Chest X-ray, PA view. Patient: 85 years old, sex F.
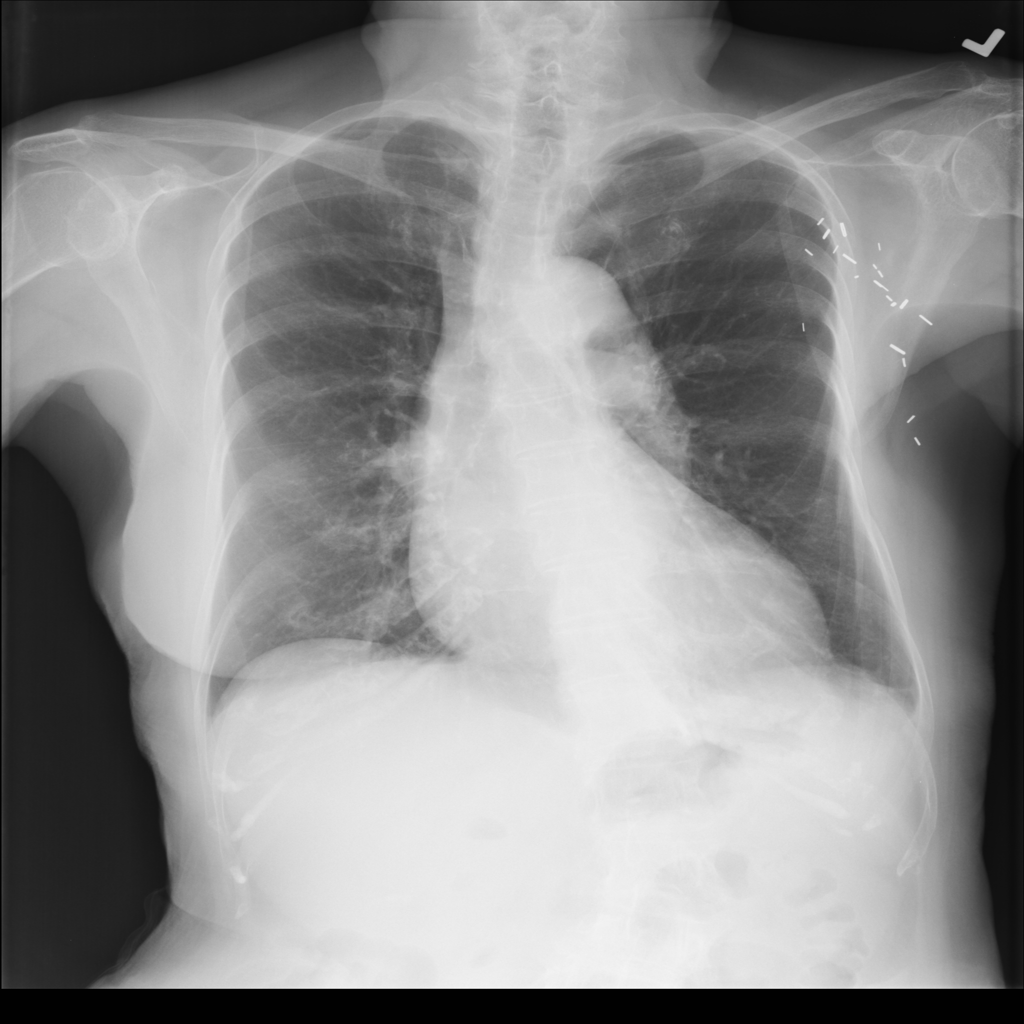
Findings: No Finding